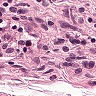
Metastatic tissue present: no